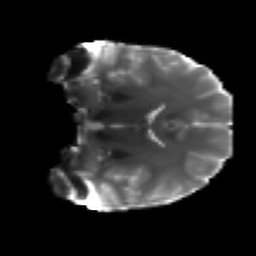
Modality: T2w
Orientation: coronal
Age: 26
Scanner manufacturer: siemens
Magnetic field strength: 3 T
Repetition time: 4.52 s
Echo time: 0.084 s